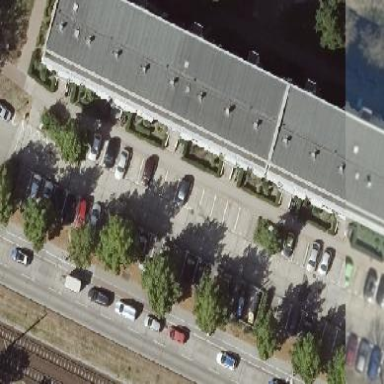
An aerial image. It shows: Street-side parking area.